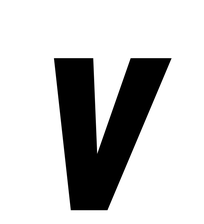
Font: Roboto-Italic_Condensed_Bold_Italic